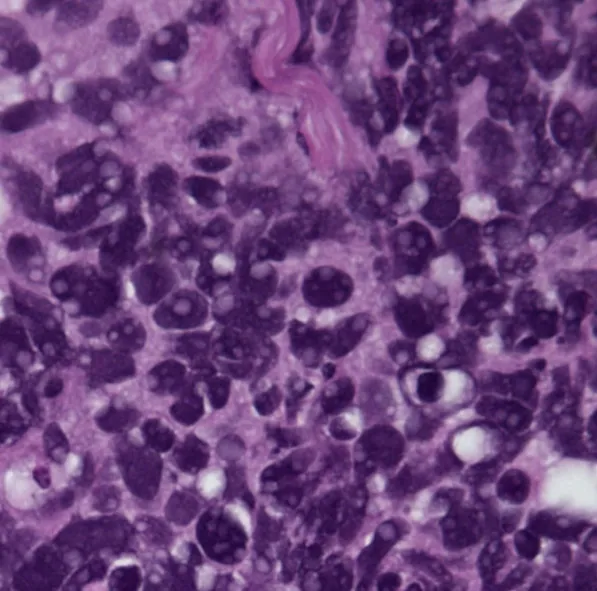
Tissue biopsy of the bladder tumor, H&E, x200. Figure 7; Small cell carcinoma. Figure 8; Urothelial carcinoma with active mitosis evident.
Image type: pathology (h&e)